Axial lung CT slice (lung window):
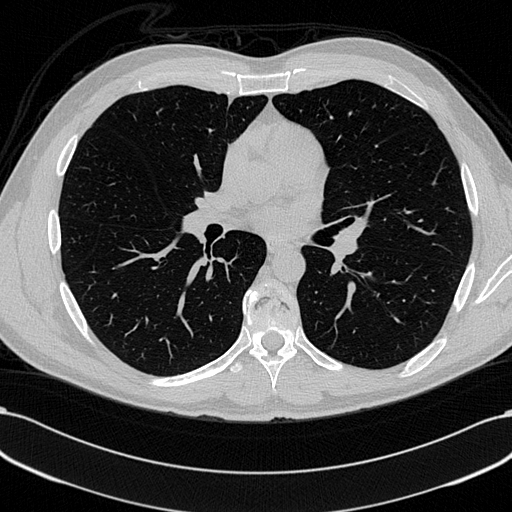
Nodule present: no